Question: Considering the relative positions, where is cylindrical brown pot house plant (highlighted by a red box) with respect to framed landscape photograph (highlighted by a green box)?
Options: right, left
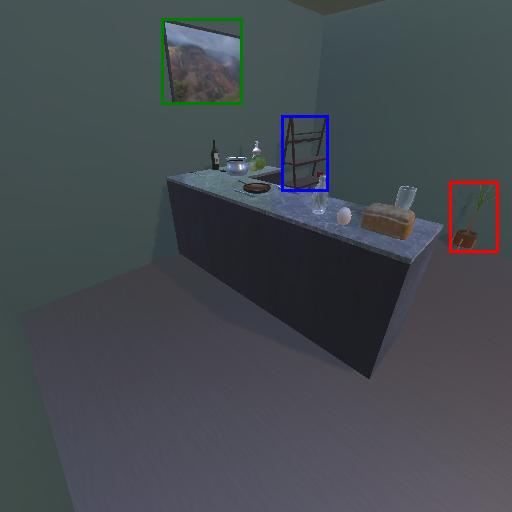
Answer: right